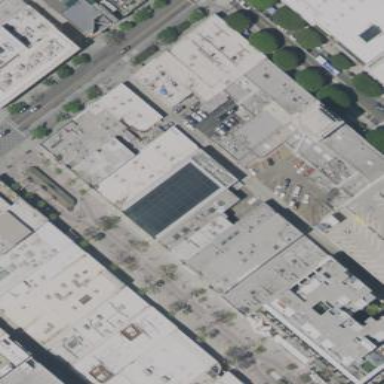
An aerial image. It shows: Retail building.